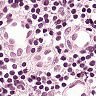
Metastatic tissue present: no